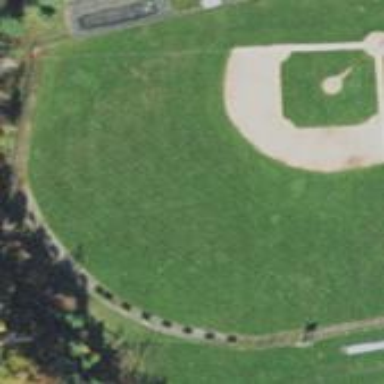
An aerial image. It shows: Baseball pitch for leisure land activities.